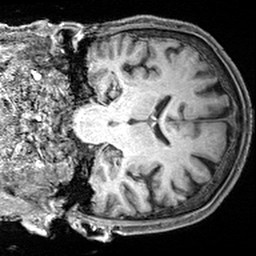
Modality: T1w
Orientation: coronal
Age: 71
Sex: male
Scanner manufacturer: siemens
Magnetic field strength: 3 T
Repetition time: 2.4 s
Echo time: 0.0022 s